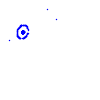
Particle: electron